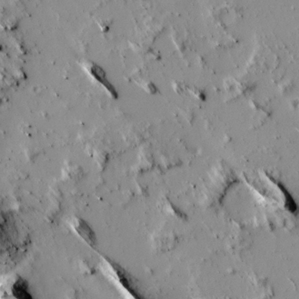
Label: non_frost